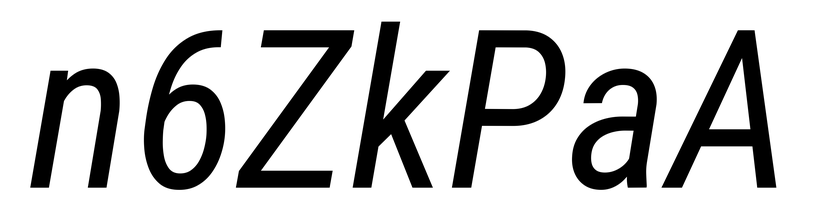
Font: Roboto-Italic_Condensed_Italic